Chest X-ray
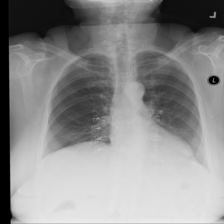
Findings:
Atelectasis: negative
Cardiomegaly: negative
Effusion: negative
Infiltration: negative
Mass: negative
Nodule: negative
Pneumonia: negative
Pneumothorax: negative
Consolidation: negative
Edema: negative
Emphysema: negative
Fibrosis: negative
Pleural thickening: negative
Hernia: negative